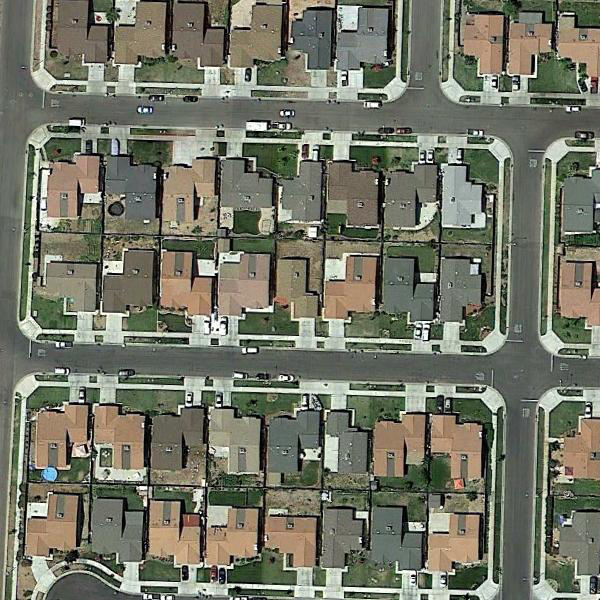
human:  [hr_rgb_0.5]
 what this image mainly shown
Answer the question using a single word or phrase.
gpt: dense residential